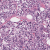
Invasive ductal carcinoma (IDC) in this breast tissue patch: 1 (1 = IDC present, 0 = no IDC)